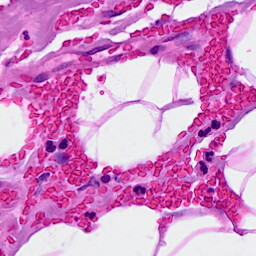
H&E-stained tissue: Breast